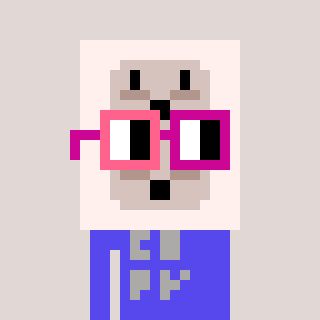
a pixel art character with square pink and red glasses, a outlet-shaped head and a computerblue-colored body on a warm background